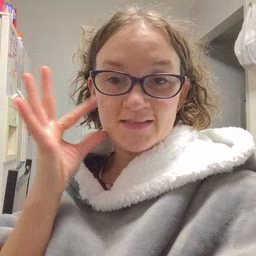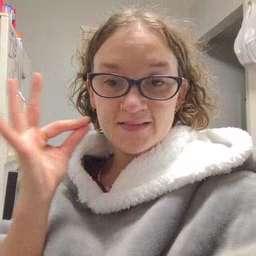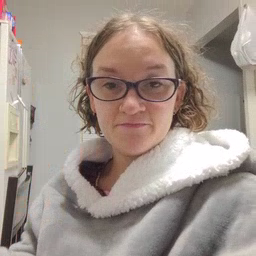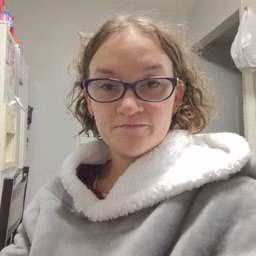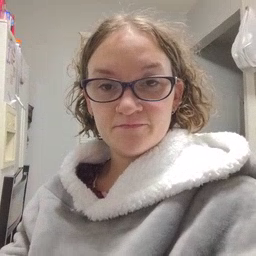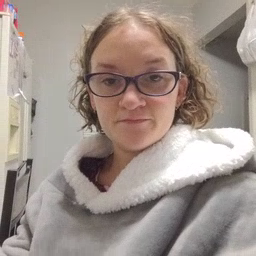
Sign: cat